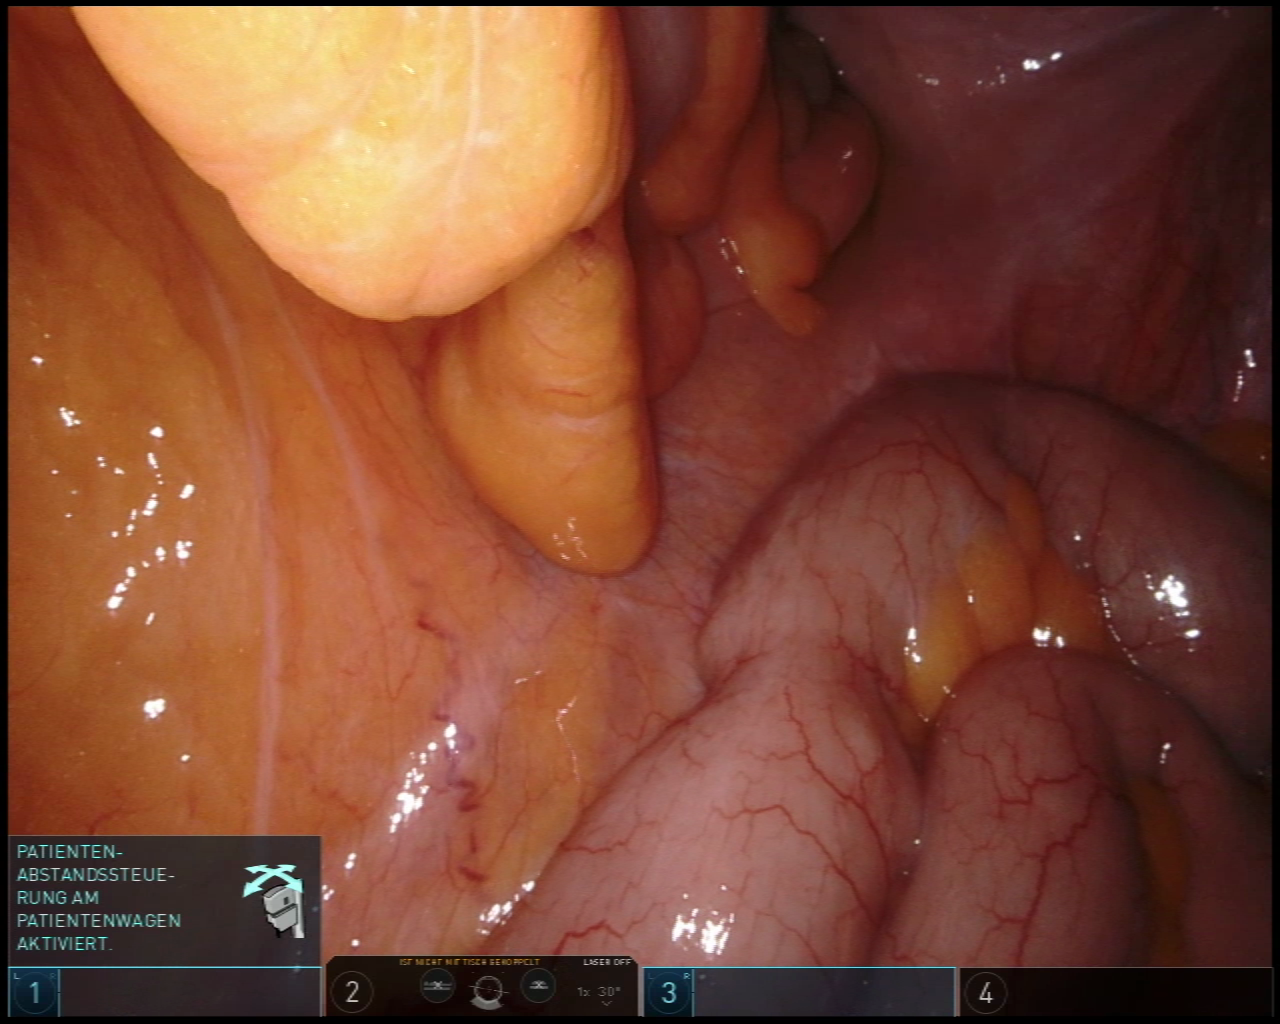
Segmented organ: colon
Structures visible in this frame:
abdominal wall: yes
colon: yes
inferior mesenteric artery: no
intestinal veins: no
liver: no
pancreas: no
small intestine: yes
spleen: no
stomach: no
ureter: no
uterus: no
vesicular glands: no